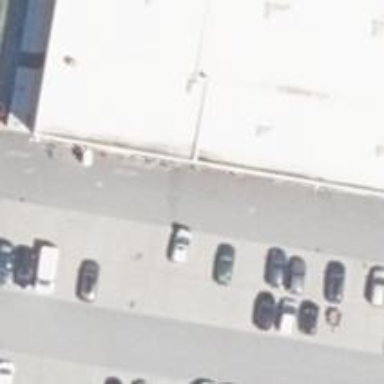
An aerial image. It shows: Car repair shop.